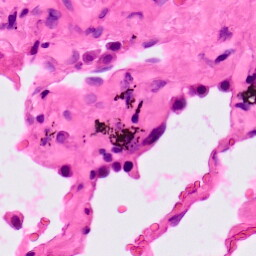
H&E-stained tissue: Lung